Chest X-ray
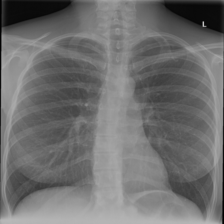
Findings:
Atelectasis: negative
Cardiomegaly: negative
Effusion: negative
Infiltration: positive
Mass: negative
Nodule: negative
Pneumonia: negative
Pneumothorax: negative
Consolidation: negative
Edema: negative
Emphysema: negative
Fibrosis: negative
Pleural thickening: negative
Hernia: negative